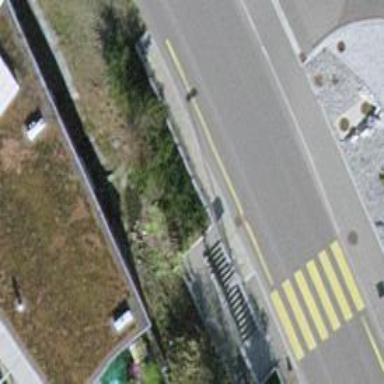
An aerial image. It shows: Set of steps made of paving stones.